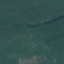
Label: Pasture